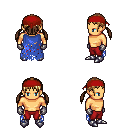
a pixel art fantasy rpg character, male body template, human, tanned skin, blue tattered cape, red pants, blonde twin-tailed hairstyle, red bandana, metal gloves, metal boots, four views (front, back, left, right), 2x2 character sprite sheet, small pixel art, hard edges, no anti-aliasing